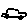
Label: car